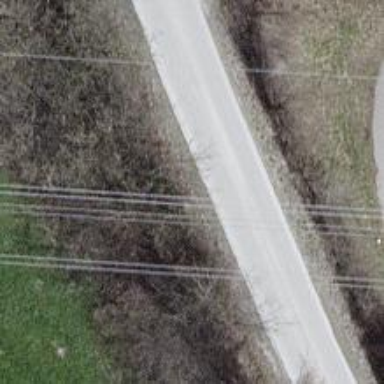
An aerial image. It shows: Unclassified road with asphalt surface.